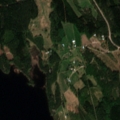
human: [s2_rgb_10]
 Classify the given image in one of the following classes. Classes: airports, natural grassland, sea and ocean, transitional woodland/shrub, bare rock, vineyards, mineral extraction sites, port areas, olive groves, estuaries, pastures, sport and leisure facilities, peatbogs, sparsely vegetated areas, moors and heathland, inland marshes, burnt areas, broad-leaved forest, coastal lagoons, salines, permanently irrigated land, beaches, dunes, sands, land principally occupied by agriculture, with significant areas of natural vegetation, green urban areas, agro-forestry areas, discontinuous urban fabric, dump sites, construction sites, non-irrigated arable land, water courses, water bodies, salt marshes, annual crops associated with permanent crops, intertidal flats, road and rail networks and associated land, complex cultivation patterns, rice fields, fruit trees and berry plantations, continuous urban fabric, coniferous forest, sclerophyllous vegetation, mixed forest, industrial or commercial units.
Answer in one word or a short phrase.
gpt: land principally occupied by agriculture, with significant areas of natural vegetation, coniferous forest, mixed forest, water bodies